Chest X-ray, PA view. Patient: 62 years old, sex M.
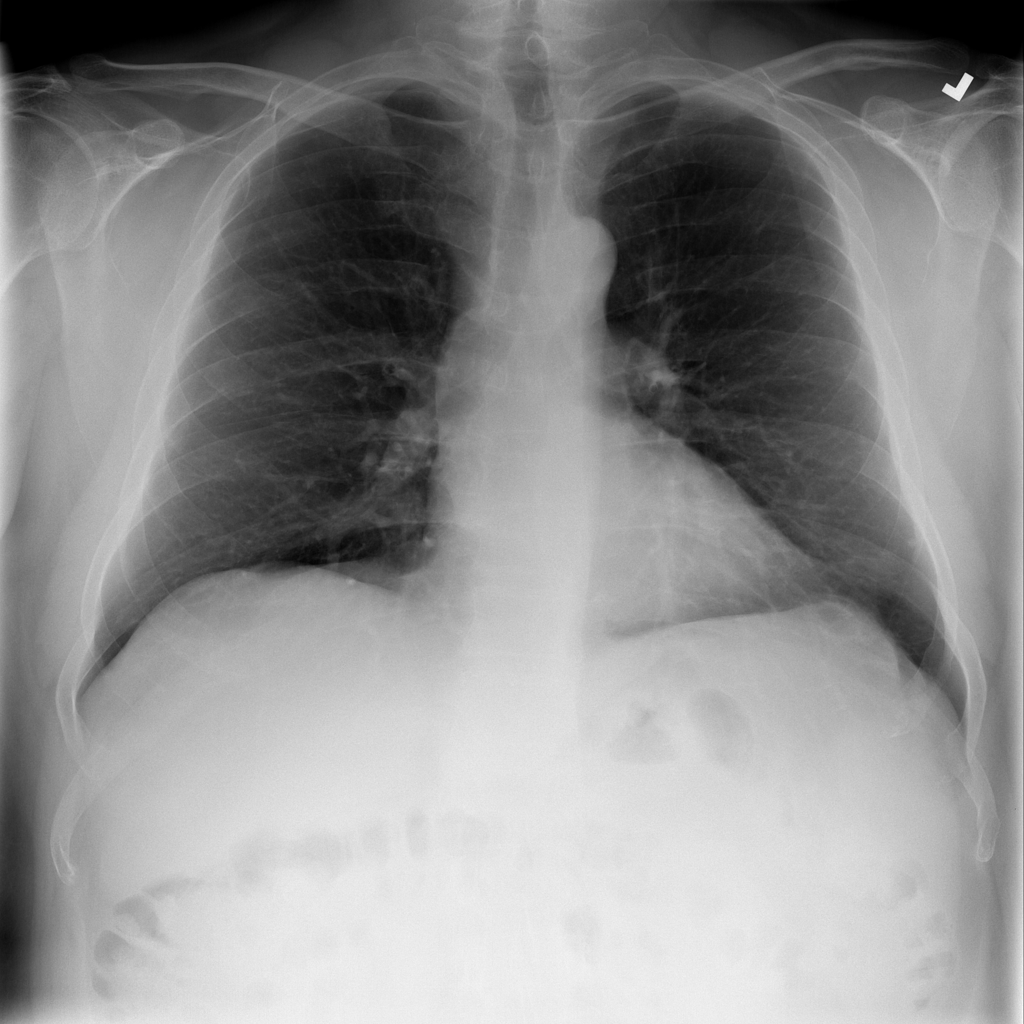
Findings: No Finding